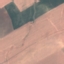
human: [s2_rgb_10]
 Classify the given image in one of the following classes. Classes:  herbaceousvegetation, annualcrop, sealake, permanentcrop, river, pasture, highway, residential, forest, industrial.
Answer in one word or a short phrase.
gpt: AnnualCrop